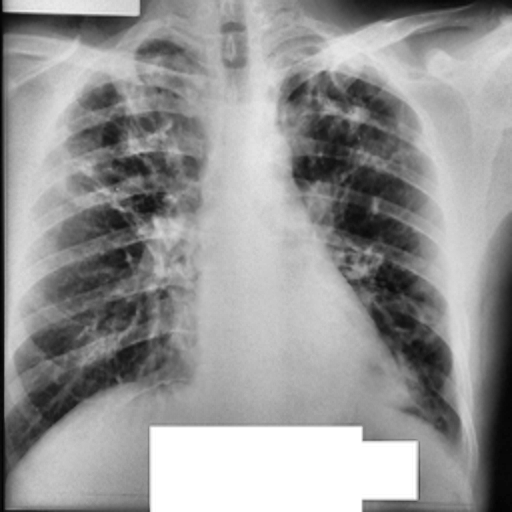
Finding: TUBERCULOSIS